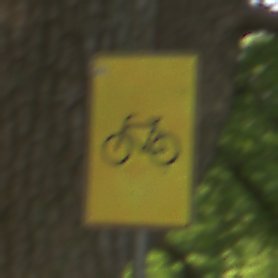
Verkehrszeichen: RadverkehrOhnePfeilsymbol
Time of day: MorningAfternoon
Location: Outdoor (RoadRail)
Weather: Clear
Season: NotSpecified
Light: Natural